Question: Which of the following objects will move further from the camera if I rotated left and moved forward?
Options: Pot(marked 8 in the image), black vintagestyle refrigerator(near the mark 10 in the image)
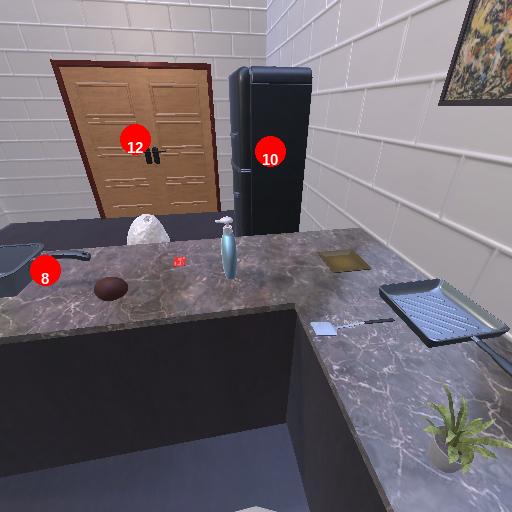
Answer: Pot(marked 8 in the image)